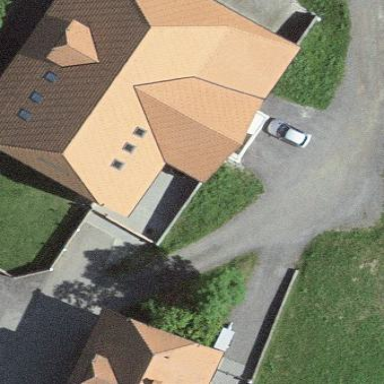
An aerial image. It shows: Farm building.